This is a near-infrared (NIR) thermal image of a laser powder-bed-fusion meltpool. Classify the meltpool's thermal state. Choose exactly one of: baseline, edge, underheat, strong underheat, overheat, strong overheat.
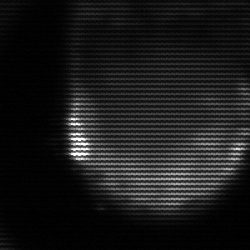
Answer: edge